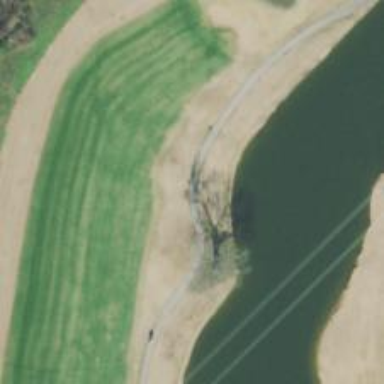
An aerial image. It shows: Path for both roads and golfers.